Question: i'm writing a console application "task manager" to learning better C#.
I got a little problem in it. Every times the user (me) type something what isnt an command, the application should looking for processes with the name/text i've typed.
So far it works, but it just respont every second time i type my text.
Here's my code:
'''
static void Main(string[] args)
{
string s = "Console Task Manager v1.0.0";
Console.WriteLine();
Console.ForegroundColor = ConsoleColor.Cyan;
Console.SetCursorPosition((Console.WindowWidth - s.Length) / 2, Console.CursorTop);
Console.WriteLine(s);
Console.WriteLine("Type 'exit' for close this application.");
Console.WriteLine("
Please type the process what are you looking for:");
while (Console.ReadLine() != "exit")
{
GetProcesses();
}
}
static void GetProcesses()
{
Process[] processes = Process.GetProcessesByName(Console.ReadLine());
foreach(Process process in processes)
{
Console.WriteLine("ID: " + process.Id + " | Name: " + process.ProcessName);
//process.Kill();
}
}
'''
For better imagine of my problem, i've added a screenshot to this question.

Thank you for help.
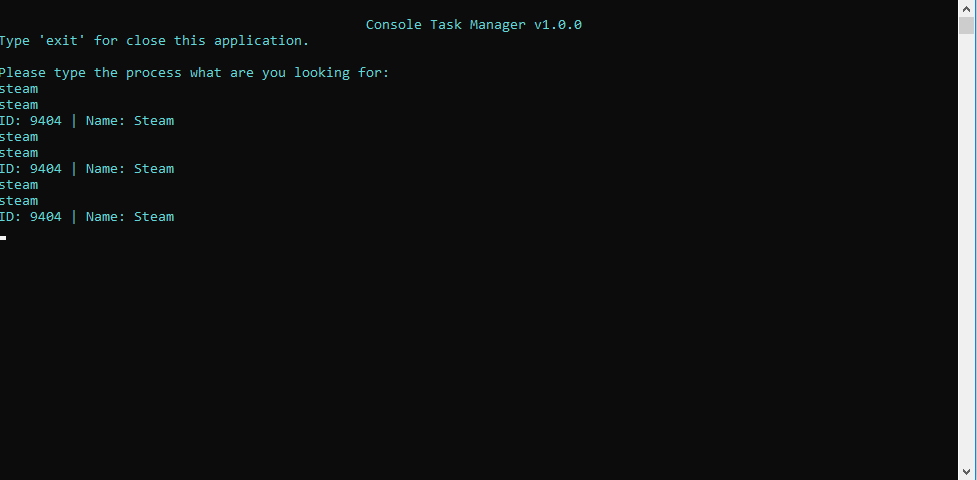
Answer: You're having this problem because you have 'Console.ReadLine()' in two places. The first 'Console.ReadLine()' is used to check for exiting. The second one is used to get the process name. Then the first one gets called again, and so on.
'''
static void Main(string[] args)
{
string s = "Console Task Manager v1.0.0";
Console.WriteLine();
Console.ForegroundColor = ConsoleColor.Cyan;
Console.SetCursorPosition((Console.WindowWidth - s.Length) / 2, Console.CursorTop);
Console.WriteLine(s);
Console.WriteLine("Type 'exit' for close this application.");
Console.WriteLine("
Please type the process what are you looking for:");
while (Console.ReadLine() != "exit") // readline 1
{
GetProcesses();
}
}
static void GetProcesses()
{
Process[] processes = Process.GetProcessesByName(Console.ReadLine()); // readline 2
foreach(Process process in processes)
{
Console.WriteLine("ID: " + process.Id + " | Name: " + process.ProcessName);
//process.Kill();
}
}
'''
If you look at the program flow it's like this:
readline 1 (which is only used to check for exit)
GetProcesses
readline 2 - to get process name
GetProcesses returns
readline 1
GetProcesses
readline 2 - to get process name
GetProcesses returns
...
One way to fix it would be to do something like this:
'''
static void Main(string[] args)
{
string s = "Console Task Manager v1.0.0";
Console.WriteLine();
Console.ForegroundColor = ConsoleColor.Cyan;
Console.SetCursorPosition((Console.WindowWidth - s.Length) / 2, Console.CursorTop);
Console.WriteLine(s);
Console.WriteLine("Type 'exit' for close this application.");
Console.WriteLine("
Please type the process what are you looking for:");
string lastCommand = string.Empty;
do
{
lastCommand = Console.ReadLine();
if (lastCommand != "exit")
{
KillProcess(lastCommand);
}
} while (lastCommand != "exit");
}
static void KillProcess(string processName)
{
Process[] processes = Process.GetProcessesByName(processName);
foreach(Process process in processes)
{
Console.WriteLine("ID: " + process.Id + " | Name: " + process.ProcessName);
//process.Kill();
}
}
'''
If you want to extend this further and add additional commands, you might do something like this, where you have a new function that parses the command.
'''
/// <summary>
/// Field that indicates whether or not the program should keep running.
/// </summary>
static bool keepRunning = true;
static void Main(string[] args)
{
string s = "Console Task Manager v1.0.0";
Console.WriteLine();
Console.ForegroundColor = ConsoleColor.Cyan;
Console.SetCursorPosition((Console.WindowWidth - s.Length) / 2, Console.CursorTop);
Console.WriteLine(s);
Console.WriteLine("Type 'exit' for close this application.");
Console.WriteLine("
Please type the process what are you looking for:");
do
{
string lastCommand = Console.ReadLine();
ProcessCommand(lastCommand);
} while (keepRunning);
}
/// <summary>
/// Processes a command we've received.
/// </summary>
/// <param name="command">The command that was entered.</param>
static void ProcessCommand(string command)
{
if (string.IsNullOrEmpty(command))
{
return;
}
// A command might have one or more parameters, these will be separated
// by spaces (i.e. "kill 12345").
string[] commandParts = command.Split(' ');
// Process each command we know about.
if (commandParts[0] == "exit")
{
keepRunning = false;
}
else if (commandParts[0] == "kill")
{
// This command needs 1 parameter.
if (commandParts.Length < 2)
{
Console.WriteLine("kill command requires process name or ID");
return;
}
// Try checking if the second value can be parsed to an integer. If so
// we'll assume it's the process ID to kill. Otherwise, we'll try to
// kill the process by that name.
int id;
if (int.TryParse(commandParts[1], out id))
{
KillProcessByID(id);
}
else
{
KillProcessByName(commandParts[1]);
}
}
// More commands can be added here.
// This isn't a known command.
else
{
Console.WriteLine("Unknown command "" + command + """);
}
}
static void KillProcessByName(string processName)
{
Process[] processes = Process.GetProcessesByName(processName);
foreach (Process process in processes)
{
Console.WriteLine("ID: " + process.Id + " | Name: " + process.ProcessName);
//process.Kill();
}
}
static void KillProcessByID(int processID)
{
Process process = Process.GetProcessById(processID);
if (process != null)
{
Console.WriteLine("ID: " + process.Id + " | Name: " + process.ProcessName);
//process.Kill();
}
}
'''